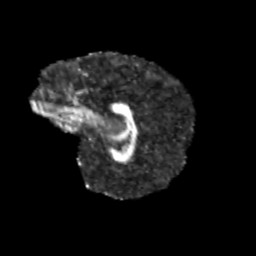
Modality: FA
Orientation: sagittal
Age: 10
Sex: female
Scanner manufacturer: siemens
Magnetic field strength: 3 T
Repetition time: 3.8 s
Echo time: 0.07 s